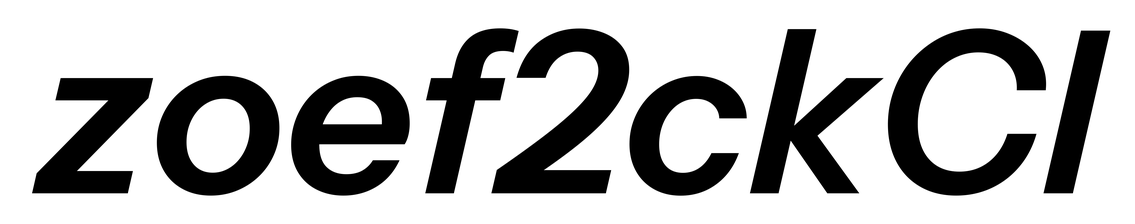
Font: InstrumentSans-Italic_SemiBold_Italic